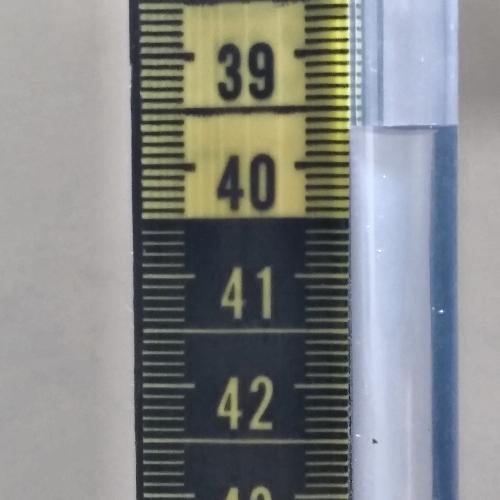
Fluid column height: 39.7 cm